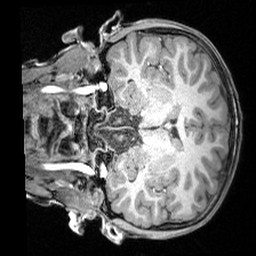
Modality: T1w
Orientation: coronal
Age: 9
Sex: male
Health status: ill
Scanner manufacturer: siemens
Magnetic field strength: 3 T
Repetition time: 1.6 s
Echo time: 0.00179 s